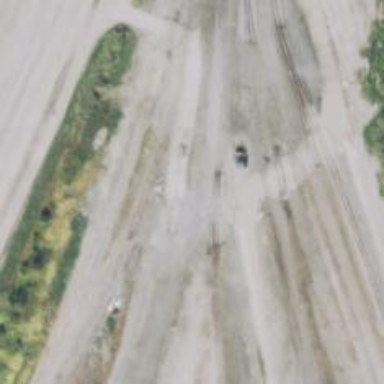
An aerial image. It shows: Abandoned railway yard.